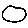
Label: moon